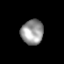
Tissue: prostate
Cell type: Myeloid cells
Senescence score: 0.7176
Nuclear area (px): 542
Mean DAPI intensity: 152.262